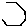
Label: hexagon